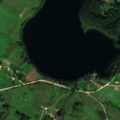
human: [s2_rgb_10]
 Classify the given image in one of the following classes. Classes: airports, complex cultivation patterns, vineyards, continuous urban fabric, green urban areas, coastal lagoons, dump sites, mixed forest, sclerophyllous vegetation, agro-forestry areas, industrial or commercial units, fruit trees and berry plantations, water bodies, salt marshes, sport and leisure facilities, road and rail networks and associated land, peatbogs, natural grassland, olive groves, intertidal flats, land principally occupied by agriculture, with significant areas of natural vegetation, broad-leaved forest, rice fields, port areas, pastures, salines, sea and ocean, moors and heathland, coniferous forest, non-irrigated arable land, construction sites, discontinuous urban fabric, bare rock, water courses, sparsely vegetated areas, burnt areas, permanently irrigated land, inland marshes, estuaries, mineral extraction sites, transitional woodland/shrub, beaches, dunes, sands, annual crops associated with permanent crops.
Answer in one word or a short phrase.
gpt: pastures, complex cultivation patterns, land principally occupied by agriculture, with significant areas of natural vegetation, mixed forest, water bodies